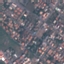
Land use / land cover: Residential